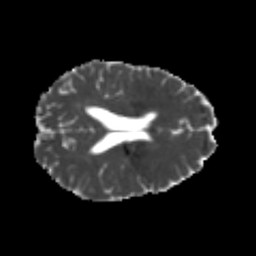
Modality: MD
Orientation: axial
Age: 26
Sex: female
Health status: healthy
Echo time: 0.074 s